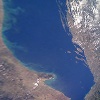
Label: water